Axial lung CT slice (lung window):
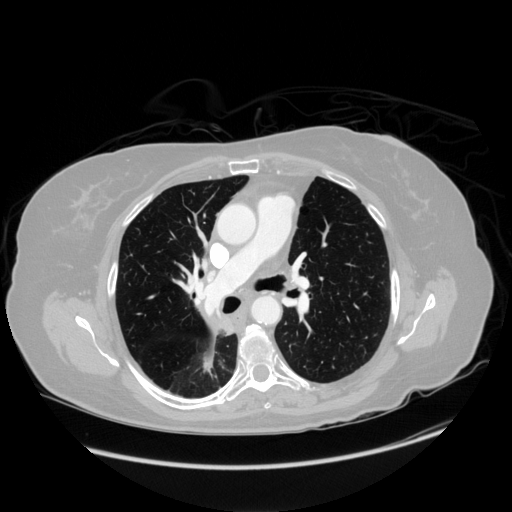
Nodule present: no